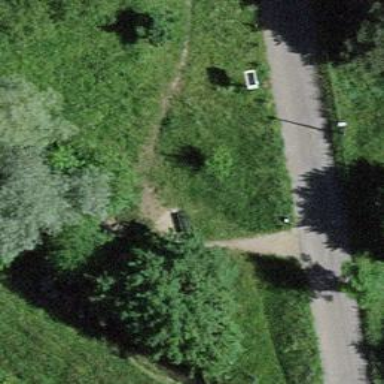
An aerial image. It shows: Unpaved footway.